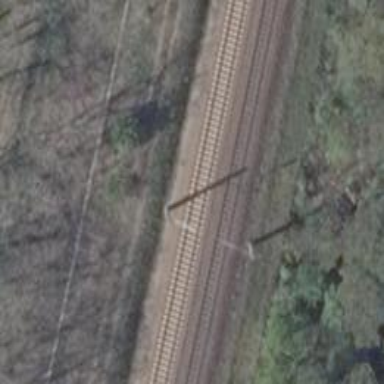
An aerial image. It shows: Railway with electrified contact lines.